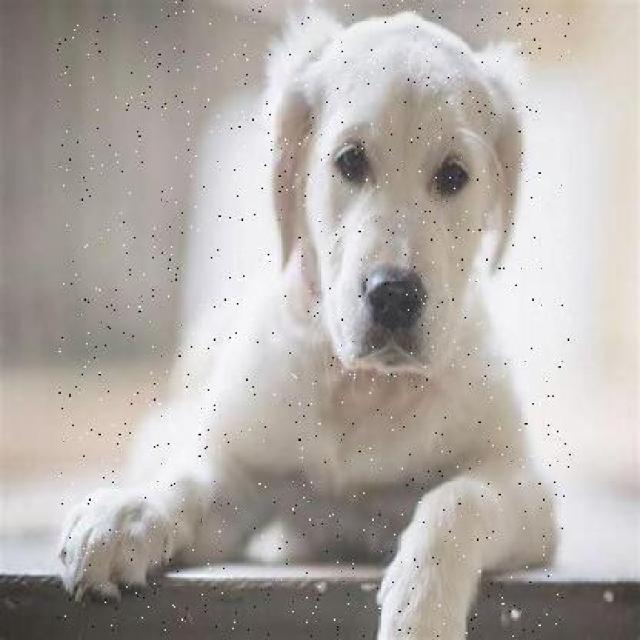
Healthy canine skin — no visible lesions, inflammation, or abnormalities. The skin and coat appear normal.